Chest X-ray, PA view. Patient: 49 years old, sex F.
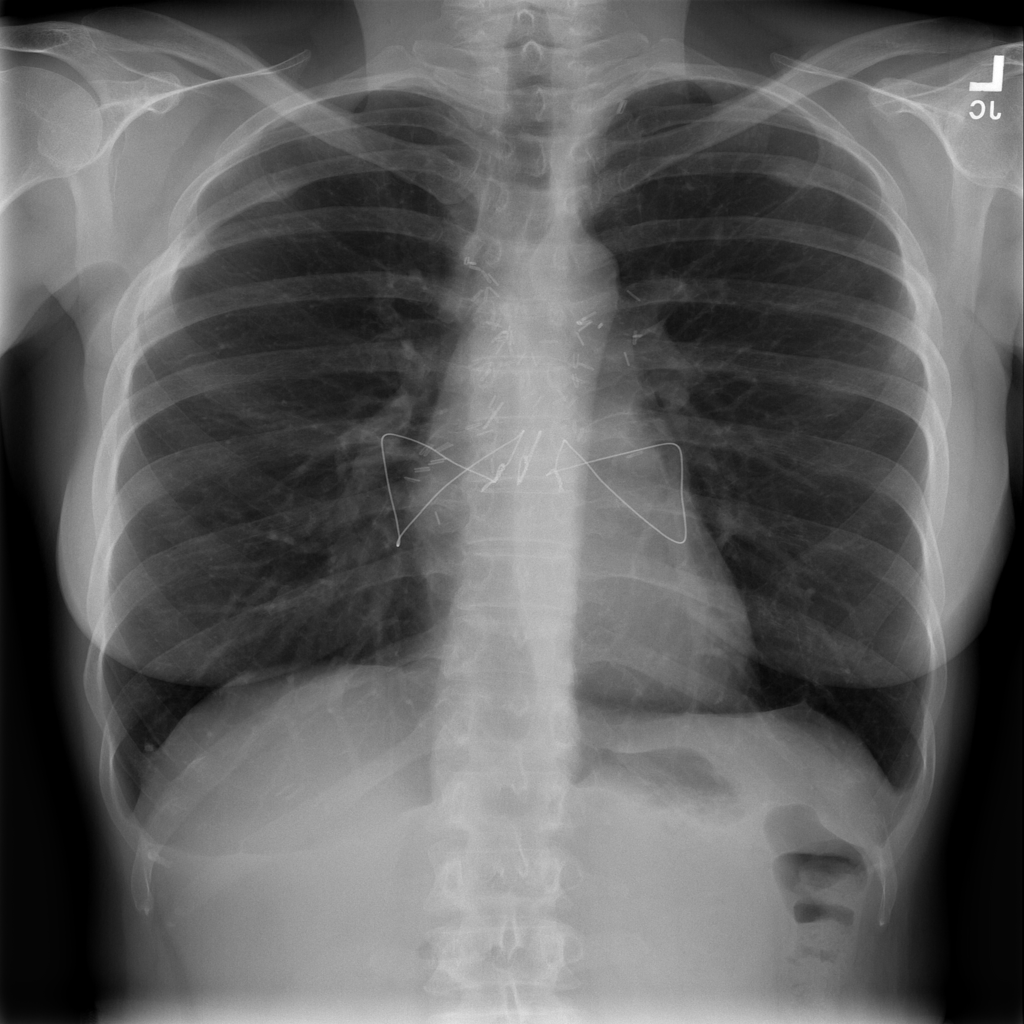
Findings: No Finding